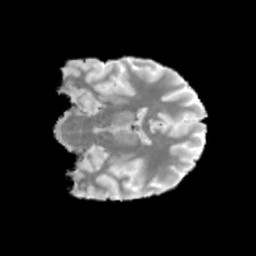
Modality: MD
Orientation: coronal
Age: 23
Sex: female
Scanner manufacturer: siemens
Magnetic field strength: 3 T
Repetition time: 3.23 s
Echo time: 0.0892 s